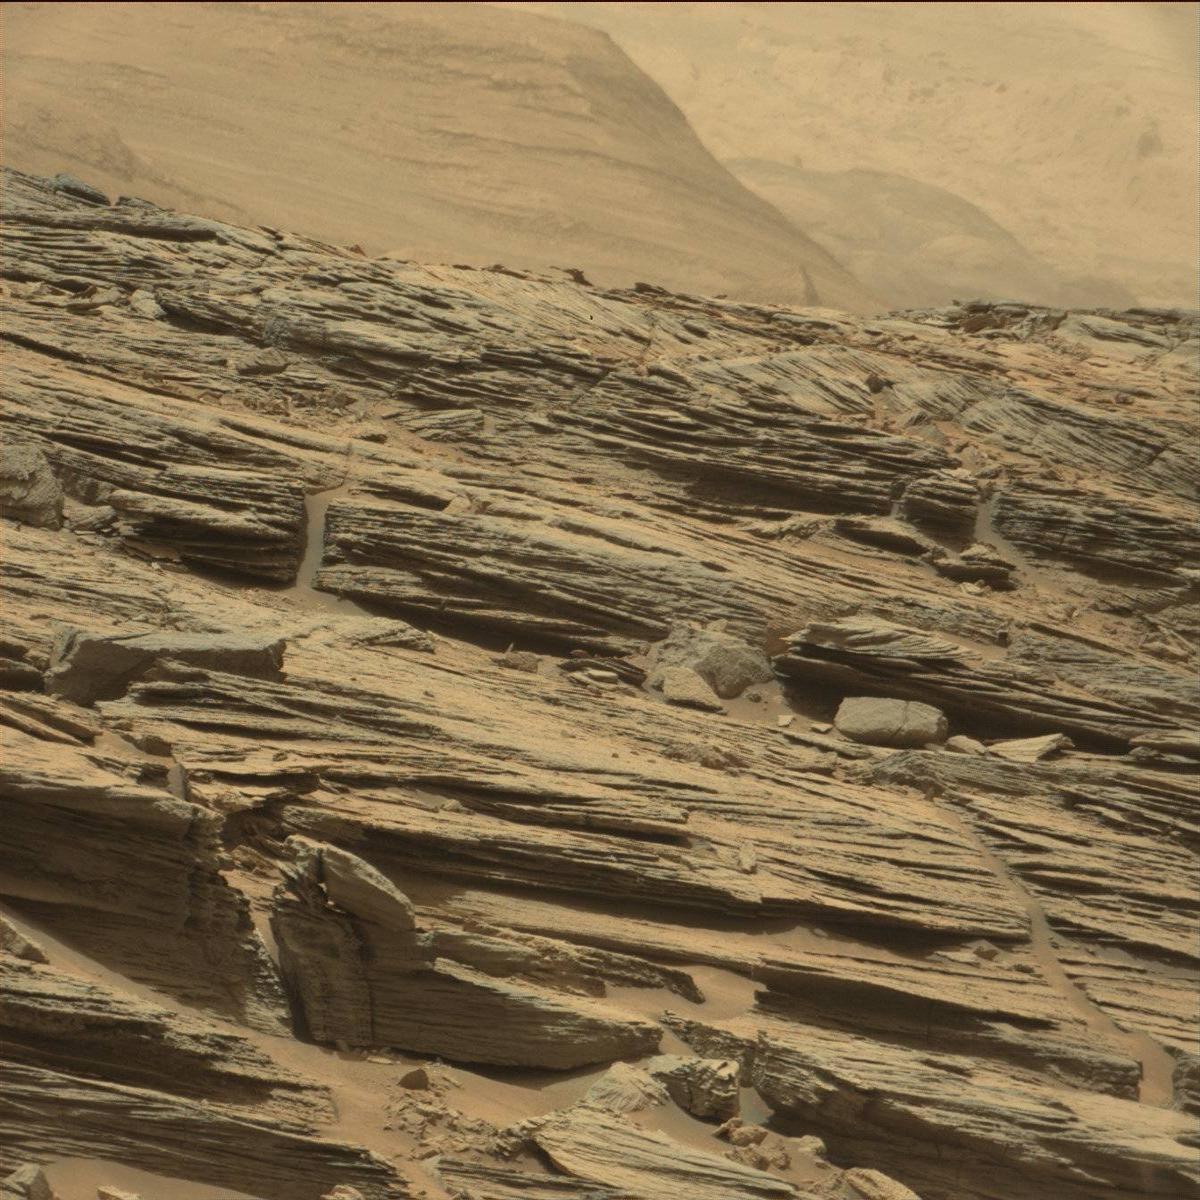
Terrain classes present: Bedrock, Ridge, Sand / Soil